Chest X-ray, PA view. Patient: 64 years old, sex M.
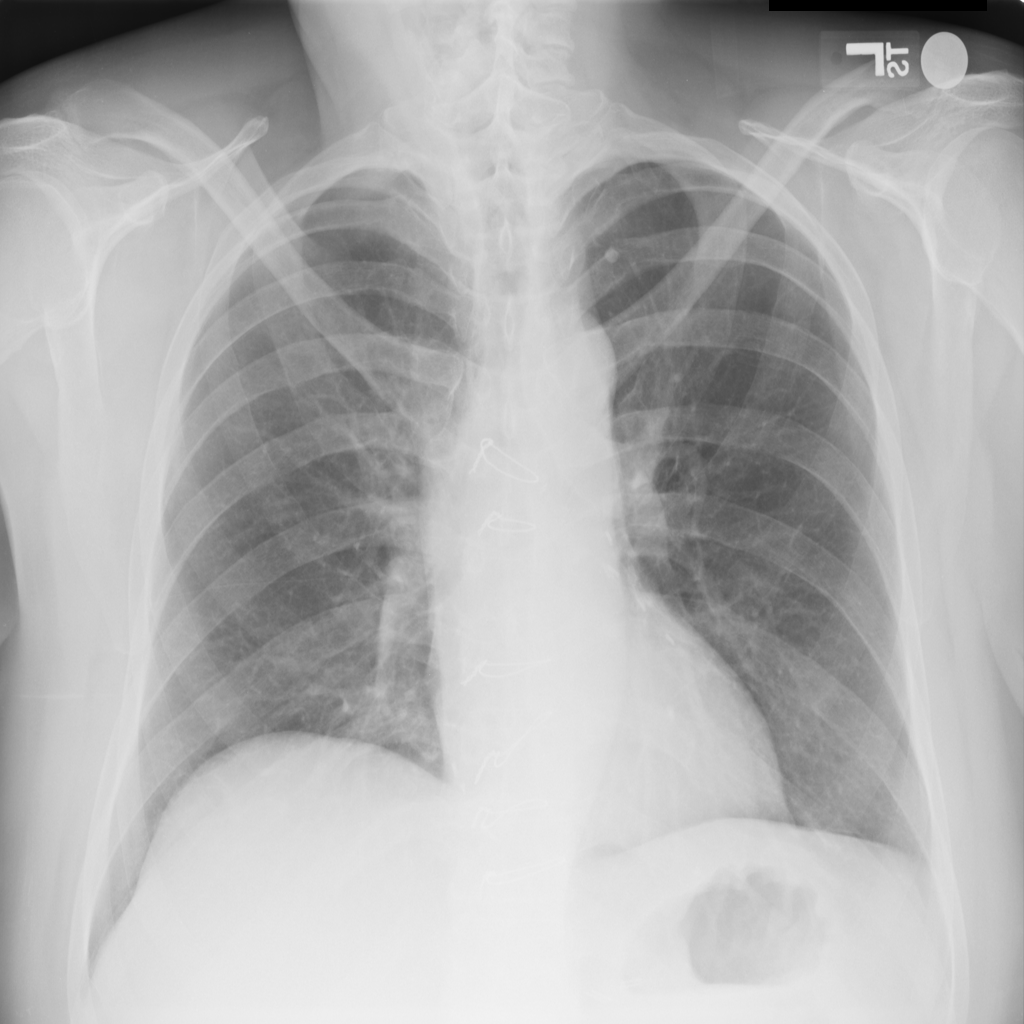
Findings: No Finding